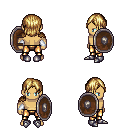
a pixel art fantasy rpg character, male body template, human, tanned skin, leather shoulder armor, gold greaves, blonde long bangs hairstyle, white cloth bracers, metal boots, shield, four views (front, back, left, right), 2x2 character sprite sheet, small pixel art, hard edges, no anti-aliasing